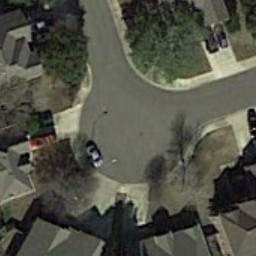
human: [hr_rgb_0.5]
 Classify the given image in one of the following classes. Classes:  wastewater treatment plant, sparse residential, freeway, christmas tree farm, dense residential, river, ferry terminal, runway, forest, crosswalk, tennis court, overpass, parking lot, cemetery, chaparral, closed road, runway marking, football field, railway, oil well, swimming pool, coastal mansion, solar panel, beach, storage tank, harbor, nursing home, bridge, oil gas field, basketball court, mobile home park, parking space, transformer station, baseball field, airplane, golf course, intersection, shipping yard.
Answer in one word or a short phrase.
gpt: closed road